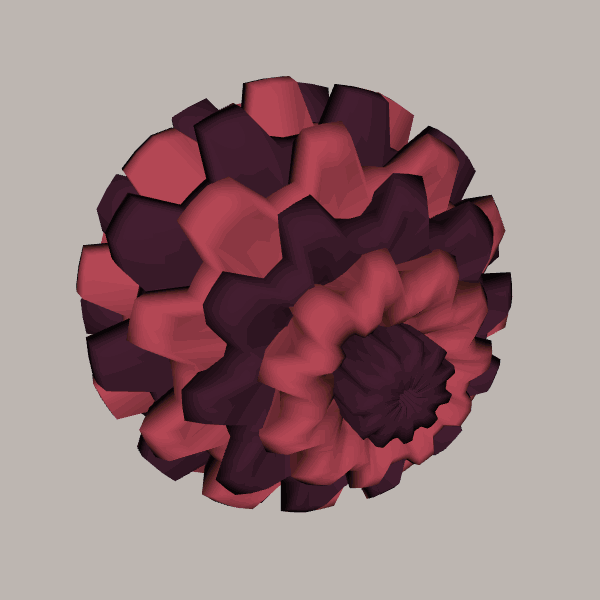
Background: light